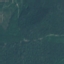
Land use / land cover: Forest